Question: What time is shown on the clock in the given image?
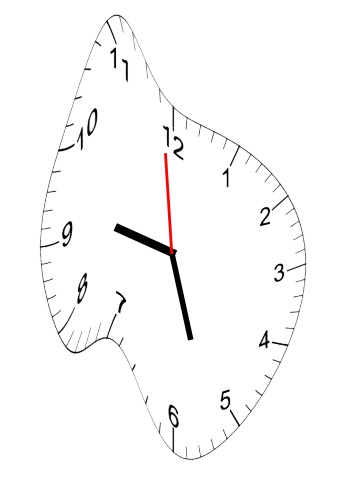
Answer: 09:26:59